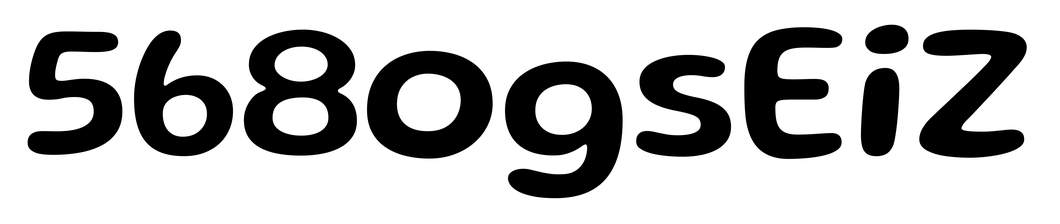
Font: Gluten_Medium